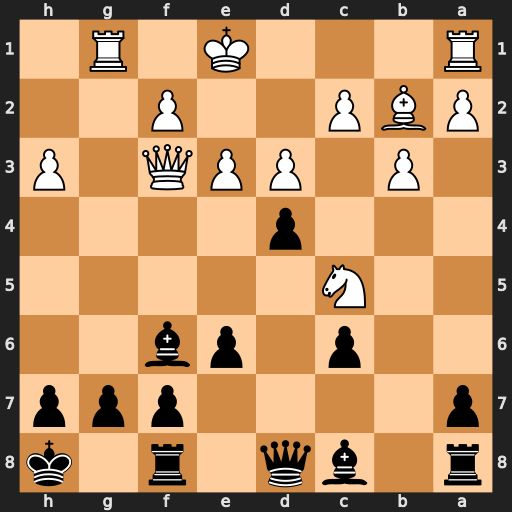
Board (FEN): r1bq1r1k/p4ppp/2p1pb2/2N5/3p4/1P1PPQ1P/PBP2P2/R3K1R1
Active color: b
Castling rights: Q
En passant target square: -
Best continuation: Qa5+ Kf1 Qxc5